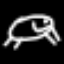
Label: frog